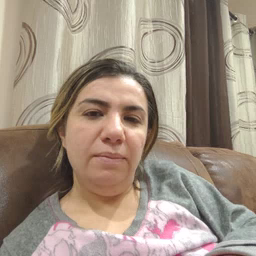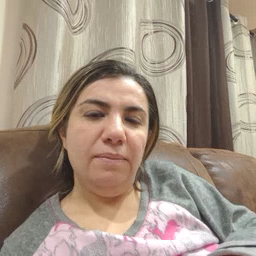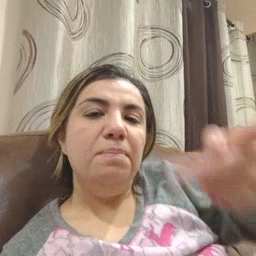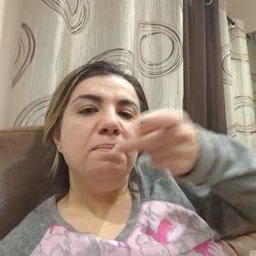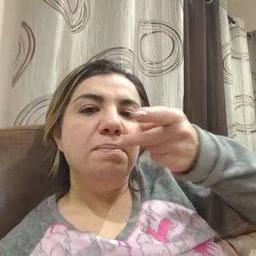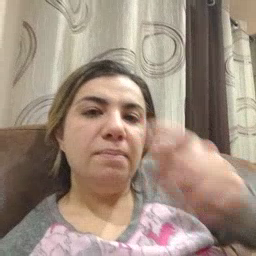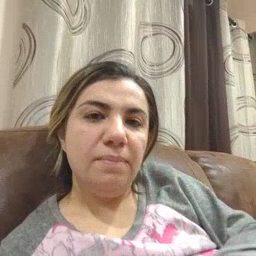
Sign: pizza